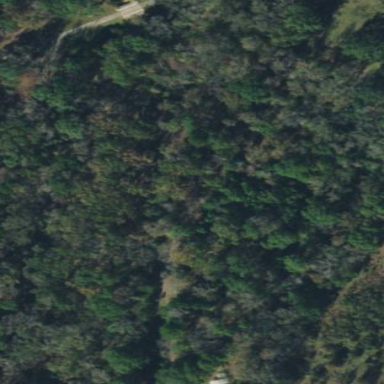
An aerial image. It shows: Mixed woodland with variety of leaf types and cycles.